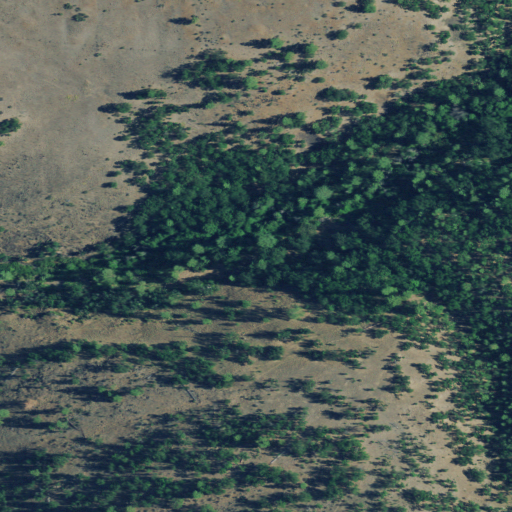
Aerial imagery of valley in Oregon named Gurley Canyon containing shrub, grassland, evergreen forest, and mixed forest